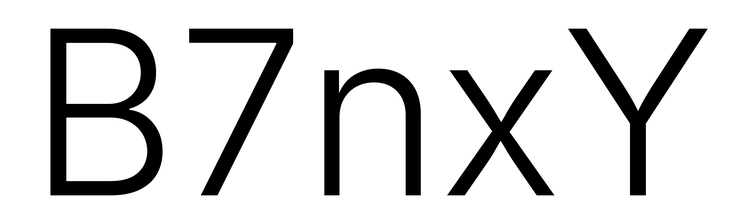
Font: Inter_Light